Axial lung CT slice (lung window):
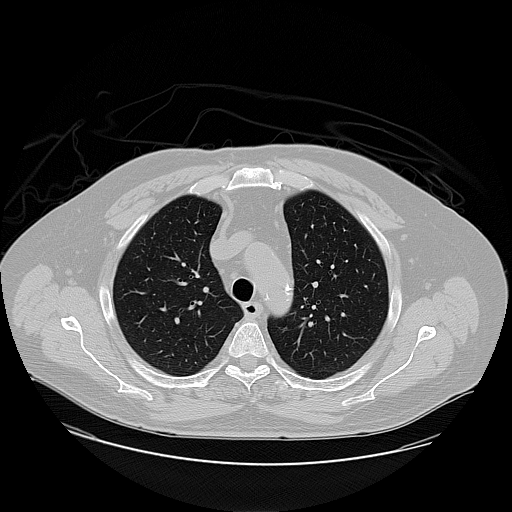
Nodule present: no